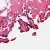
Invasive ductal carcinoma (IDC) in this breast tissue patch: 0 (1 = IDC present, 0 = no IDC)